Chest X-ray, AP view. Patient: 20 years old, sex F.
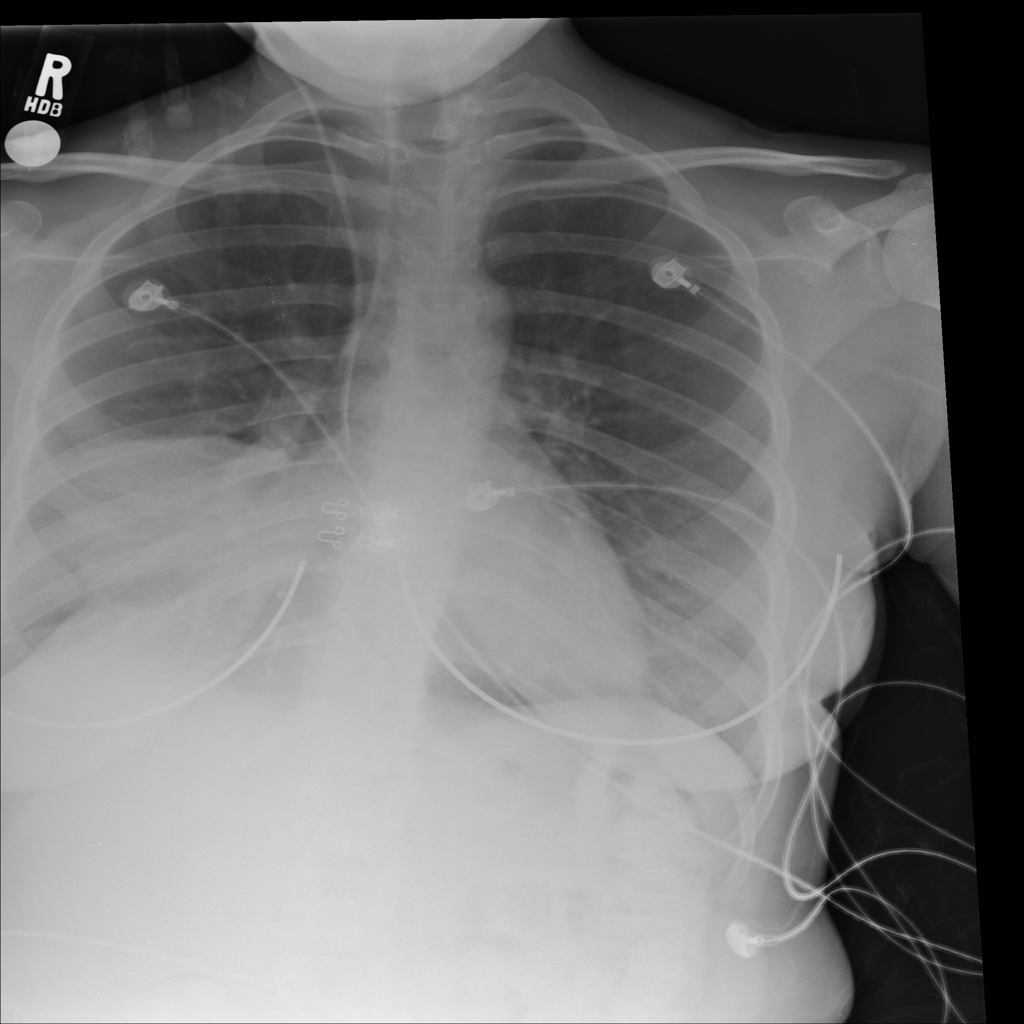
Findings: No Finding